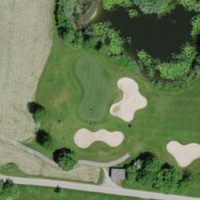
EUNIS habitat code: 53
Species observed at this site:
Acer pseudoplatanus